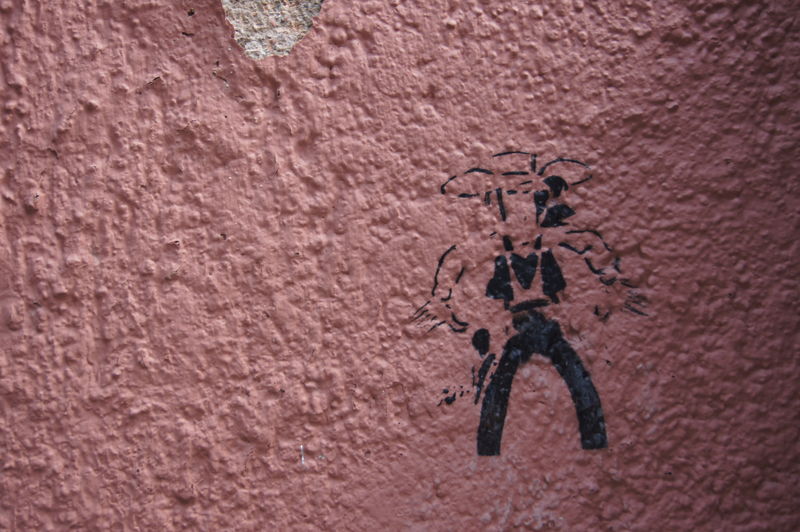
Titel: Lucky Luke
Standort: München
Schlagwörter: held, hut, schwarz, rot, wand, hände, rosa, mauer, putz, herz, verputz, pistole, cowboy, graffiti, grafitti, sombrero, revolver, streetart, rauhputz, recolver